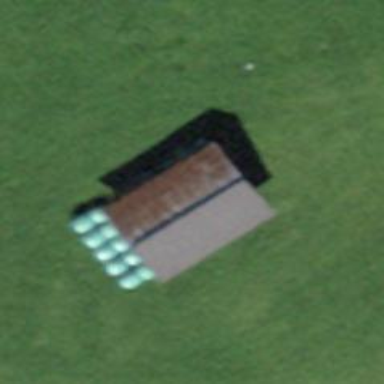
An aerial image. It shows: Rural barn.